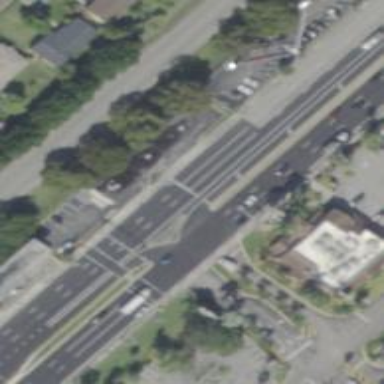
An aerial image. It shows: Trunk link road with asphalt surface.